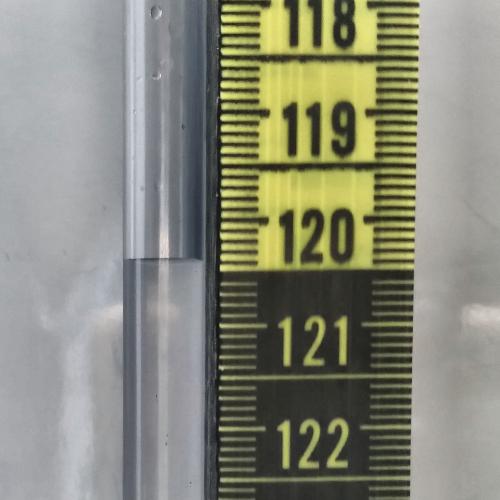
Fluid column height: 120.4 cm